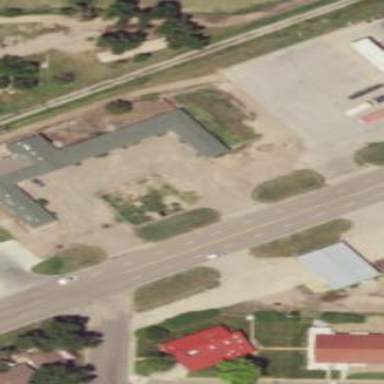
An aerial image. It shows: Motel building.